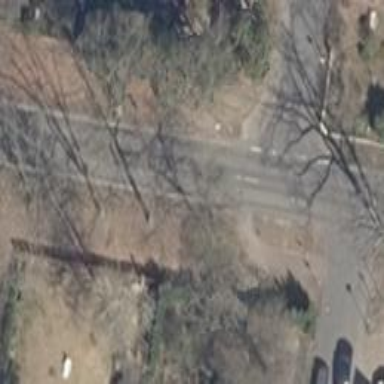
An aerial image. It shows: Uncontrolled road crossing.